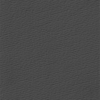
Label: not_dusty